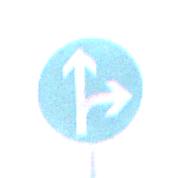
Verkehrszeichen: VorgeschriebeneFahrtrichtungGeradeausOderRechts
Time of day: Midday
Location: Outdoor (Nature)
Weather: PartlyCloudy
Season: NotSpecified
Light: Natural